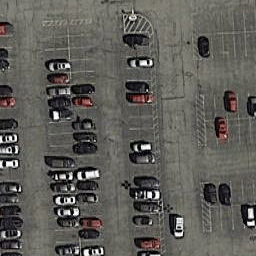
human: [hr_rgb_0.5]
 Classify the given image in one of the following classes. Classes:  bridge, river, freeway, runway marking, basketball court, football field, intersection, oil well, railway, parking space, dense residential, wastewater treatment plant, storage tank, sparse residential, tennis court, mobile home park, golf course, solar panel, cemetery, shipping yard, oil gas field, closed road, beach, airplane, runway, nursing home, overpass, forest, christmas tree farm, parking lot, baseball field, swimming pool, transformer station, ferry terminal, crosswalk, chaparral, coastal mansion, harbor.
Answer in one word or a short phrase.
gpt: parking lot